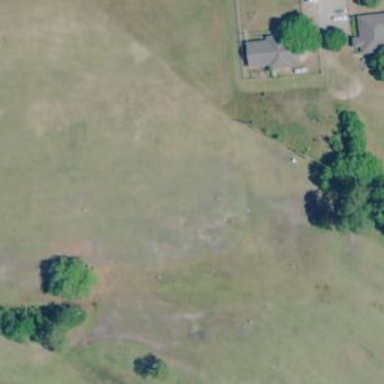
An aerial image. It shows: Grassy area designated as golf fairway.